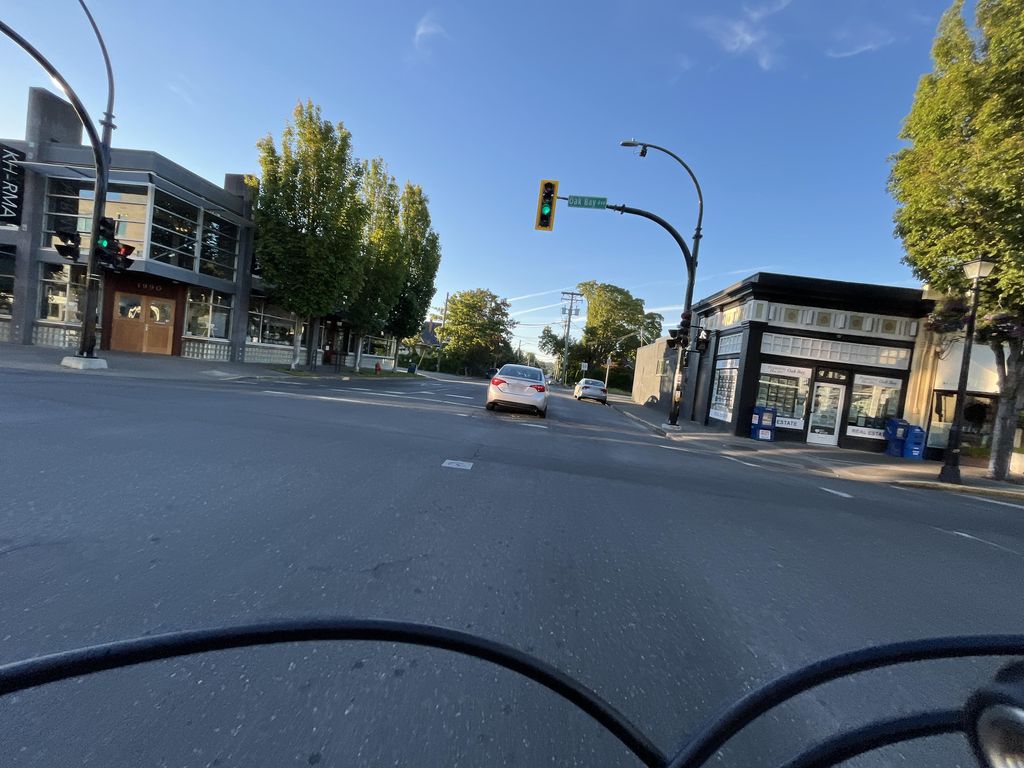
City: victoria